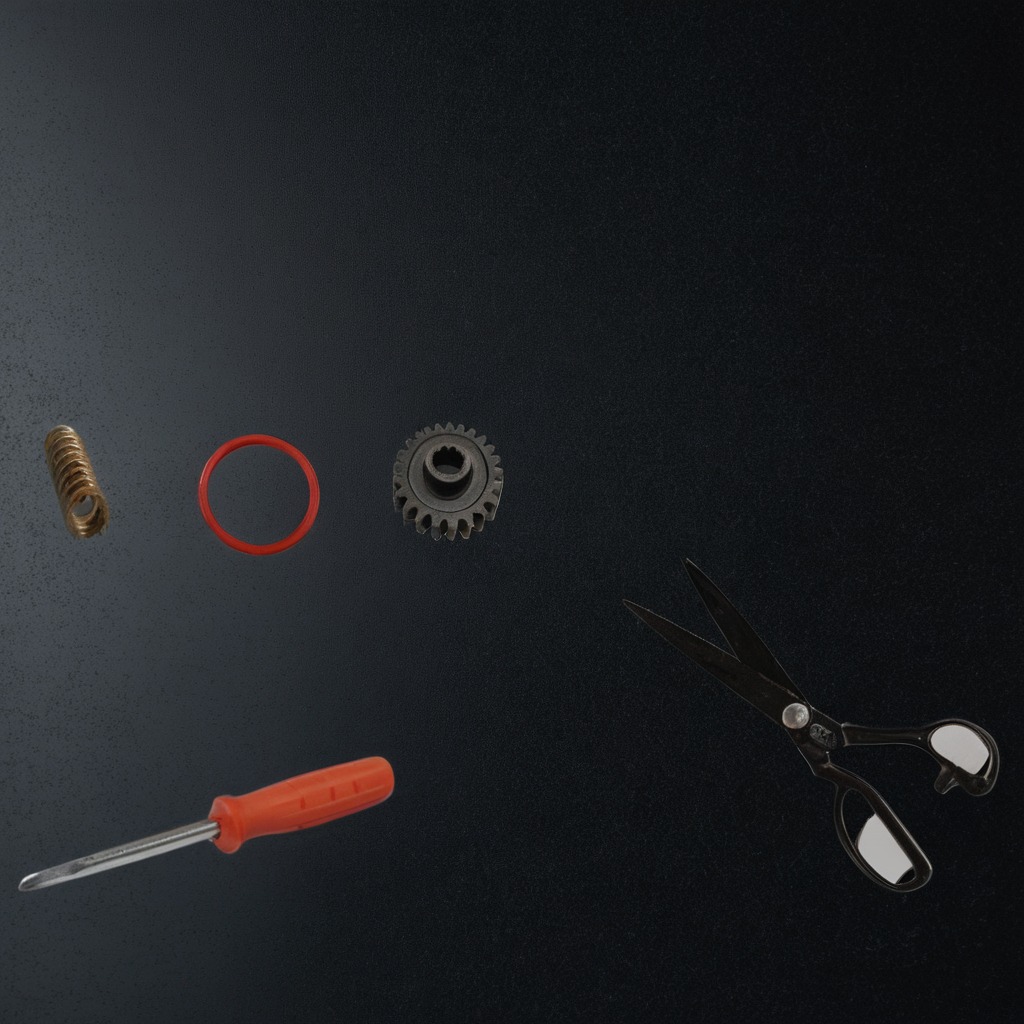
A rubber Oring, a steel gear with teeth, a coiled metal spring, a screwdriver, and a pair of scissors are lying on the clean granite tabletop covered with a black rubber mat inside a workshop at night.